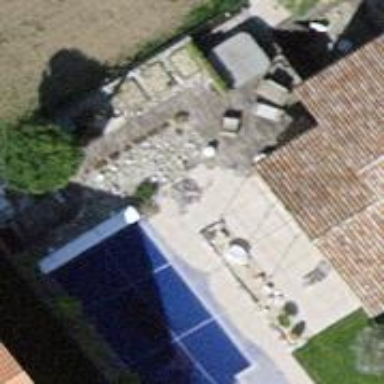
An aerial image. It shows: Swimming pool located in leisure land.